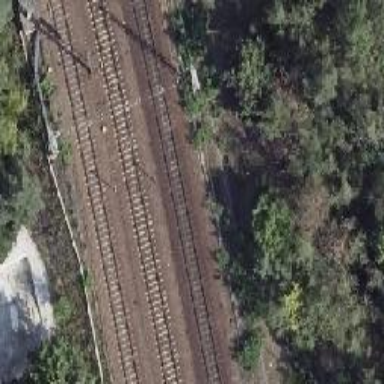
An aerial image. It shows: Railway signal.